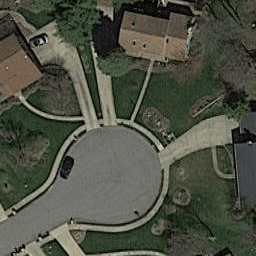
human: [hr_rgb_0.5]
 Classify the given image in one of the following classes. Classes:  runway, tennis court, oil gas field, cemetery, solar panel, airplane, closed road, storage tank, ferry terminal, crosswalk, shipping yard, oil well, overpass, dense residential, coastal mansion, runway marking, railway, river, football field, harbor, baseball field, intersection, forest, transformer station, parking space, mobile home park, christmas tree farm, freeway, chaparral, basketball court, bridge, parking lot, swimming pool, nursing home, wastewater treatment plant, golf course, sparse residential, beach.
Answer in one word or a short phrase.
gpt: closed road